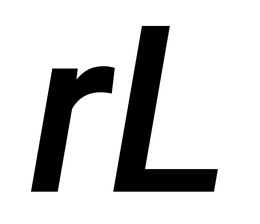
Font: Roboto-Italic_Medium_Italic